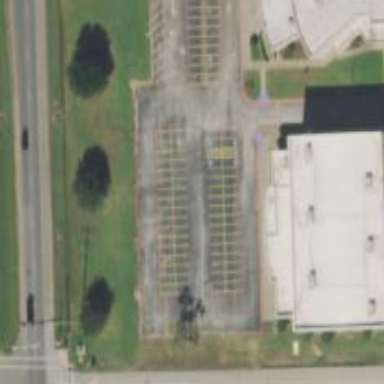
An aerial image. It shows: Parking space.